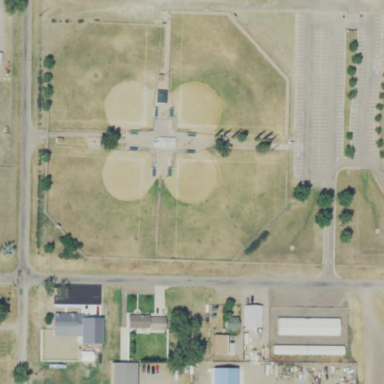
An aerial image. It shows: Baseball pitch for leisure land.